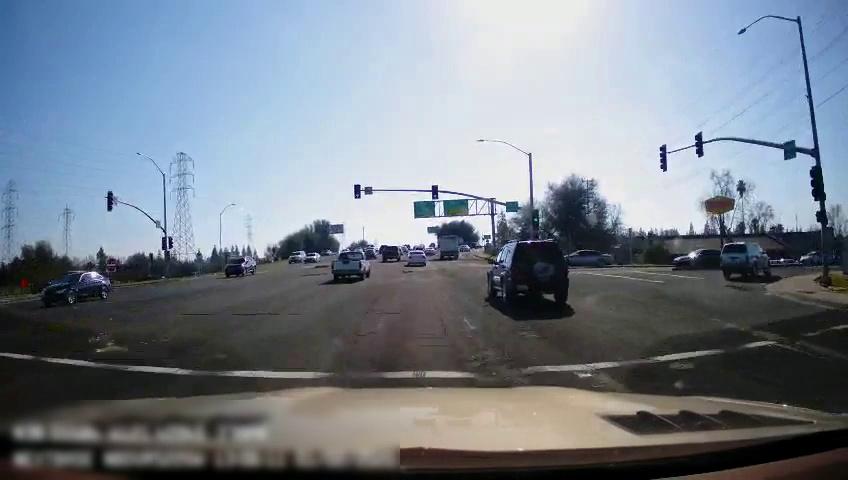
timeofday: Day
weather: Sunny
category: Drivable Space
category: Drivable Space
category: Vehicles | Car
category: Vehicles | Truck
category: Vehicles | Truck
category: Vehicles | Car
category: Vehicles | SUV
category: Vehicles | SUV
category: Vehicles | Car
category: Vehicles | Car
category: Vehicles | Car
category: Vehicles | Car
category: Vehicles | SUV
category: Vehicles | SUV
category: Vehicles | Car
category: Vehicles | Other LV
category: Lanes | Alternate Lane
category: Traffic | Lights
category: Traffic | Lights
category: Traffic | Lights
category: Traffic | Lights
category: Traffic | Lights
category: Traffic | Lights
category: Traffic | Lights
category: Traffic | Lights
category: Traffic | Signs
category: Traffic | Signs